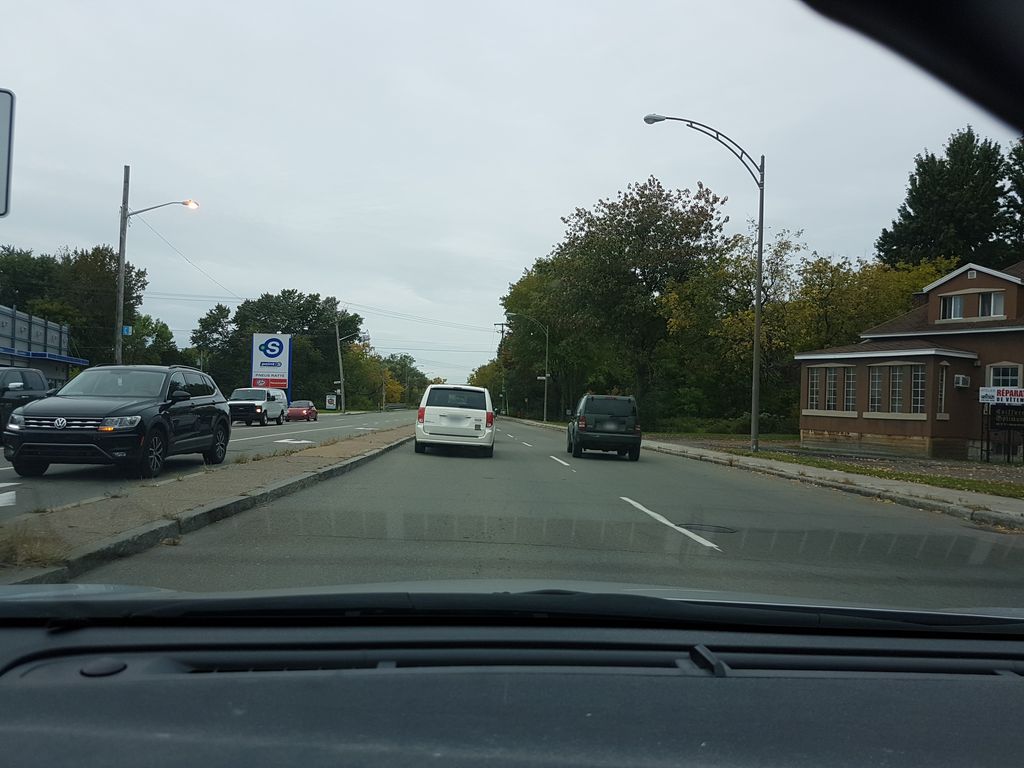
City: quebec_city